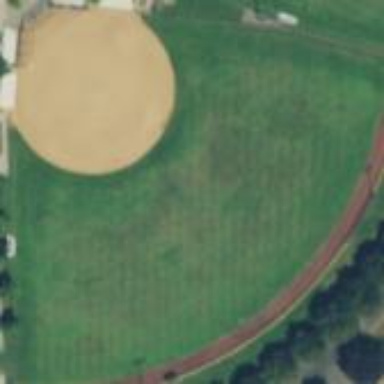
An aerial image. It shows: Baseball pitch for leisure land.